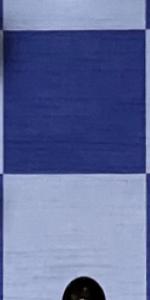
Label: Empty